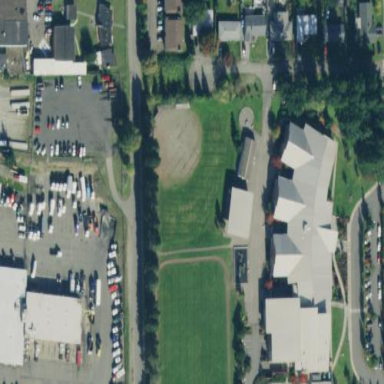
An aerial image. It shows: School.